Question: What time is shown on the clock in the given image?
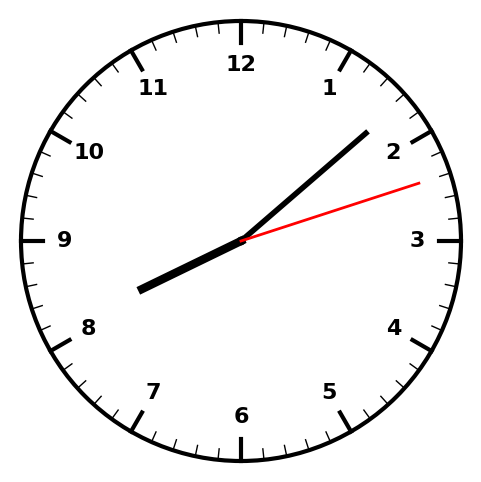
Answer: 08:08:12